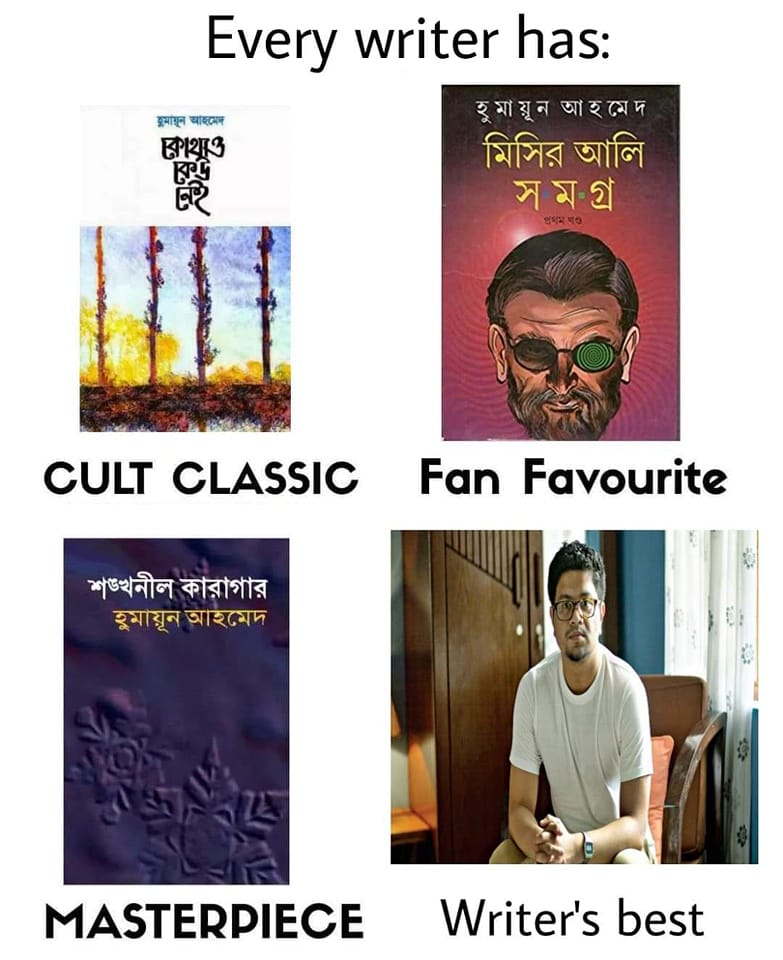
Caption: Every writer has:  CULT CLASSIC     Fan Favourite     MASTERPIECE    Writer's best
Label: non-hate